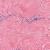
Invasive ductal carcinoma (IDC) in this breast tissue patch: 0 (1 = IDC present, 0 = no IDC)